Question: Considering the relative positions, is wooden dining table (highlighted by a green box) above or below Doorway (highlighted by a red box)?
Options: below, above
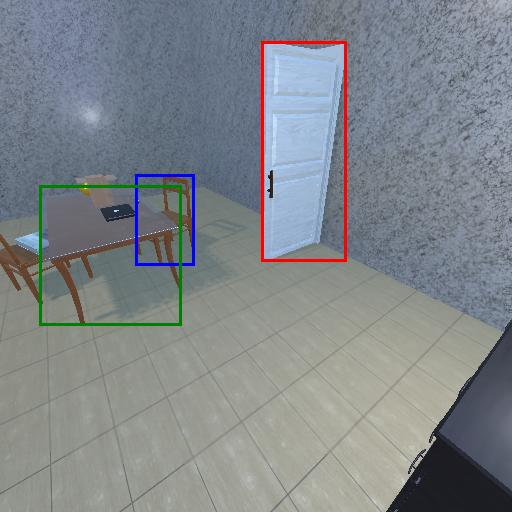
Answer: below